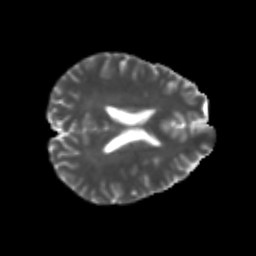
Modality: T2w
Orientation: axial
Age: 21
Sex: male
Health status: healthy
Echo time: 0.074 s